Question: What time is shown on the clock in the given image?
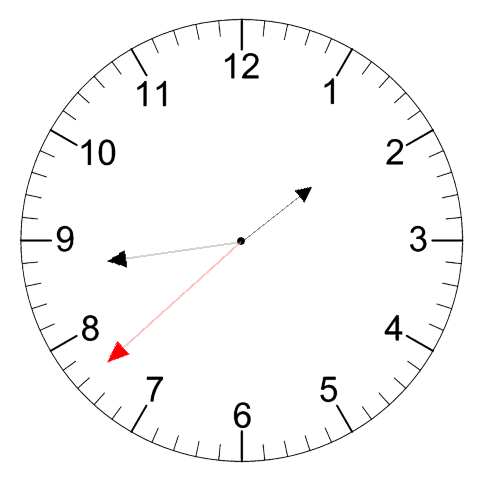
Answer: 01:43:38